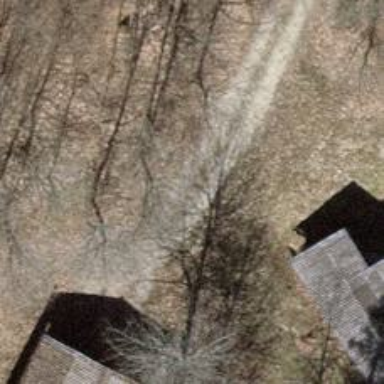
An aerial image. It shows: Dirt track road with grade 3 tracktype.